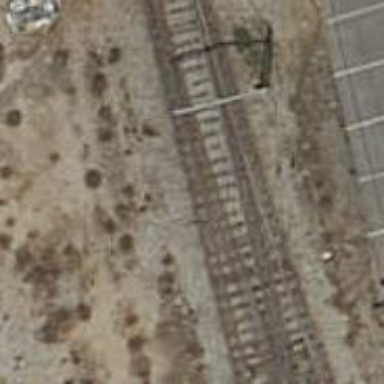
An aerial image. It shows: Railway yard with electrified contact lines.